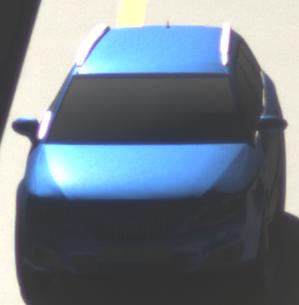
Make: SEAT
Model: Exeo ST 1.6
Detailed model: Exeo (3R) ST
Model produced from: 2010/05
Model produced until: 2010/08
Doors: 5
Color: blue
Road condition: wet road
Daytime: morning or afternoon
Contrast: high contrast